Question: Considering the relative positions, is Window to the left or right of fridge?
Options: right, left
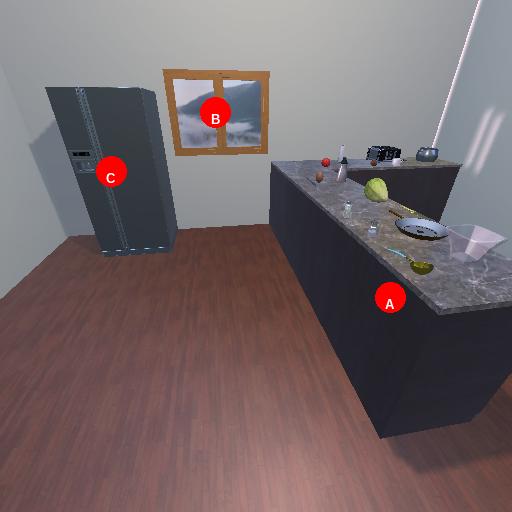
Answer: right